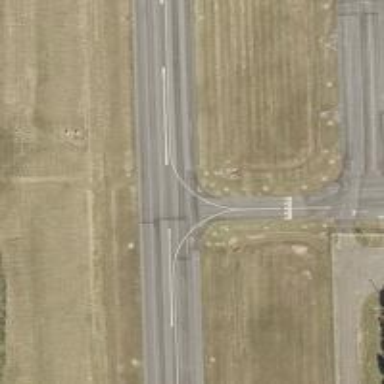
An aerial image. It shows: View of taxiway at the airport.